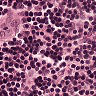
Metastatic tissue present: no